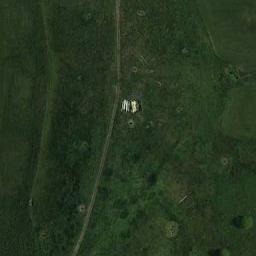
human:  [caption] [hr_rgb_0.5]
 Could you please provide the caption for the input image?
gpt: The entire image is dominated by grass .

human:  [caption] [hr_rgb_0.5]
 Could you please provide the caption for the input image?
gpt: This meadow has dense grasses of different height and two roads go through the meadow .

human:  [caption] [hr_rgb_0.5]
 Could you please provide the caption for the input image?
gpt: A large lush green meadow covered with green grass with a winding path and a building .

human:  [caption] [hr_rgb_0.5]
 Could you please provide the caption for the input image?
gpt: There are some thin lines in the meadow .

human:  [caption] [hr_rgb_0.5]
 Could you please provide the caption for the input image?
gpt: There are some green trees and a white building on the green meadow .